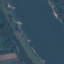
Land use / land cover: River